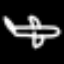
Label: airplane